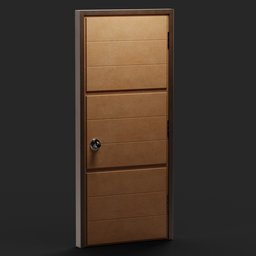
Label: architecture